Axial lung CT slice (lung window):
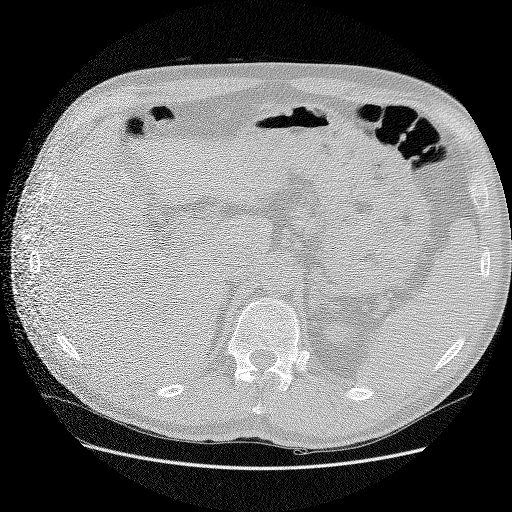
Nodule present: no